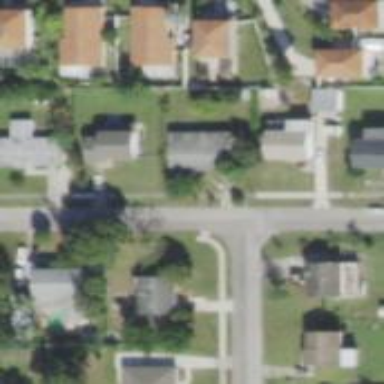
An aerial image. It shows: Residential road with sidewalk on the left.